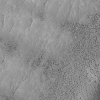
Atmospheric dust classification: not_dusty